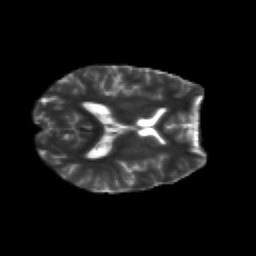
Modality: T2w
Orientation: axial
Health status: healthy
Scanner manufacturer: siemens
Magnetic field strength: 3 T
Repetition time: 12 s
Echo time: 0.092 s